This is a demodulated (Hilbert-envelope) spectrum computed from a bearing vibration snapshot; the dashed markers indicate where each bearing fault type would appear (BPFO, BPFI, BSF, FTF). Determine the bearing's health state. Answer with exactly one of: normal, inner_race, outer_race, ball.
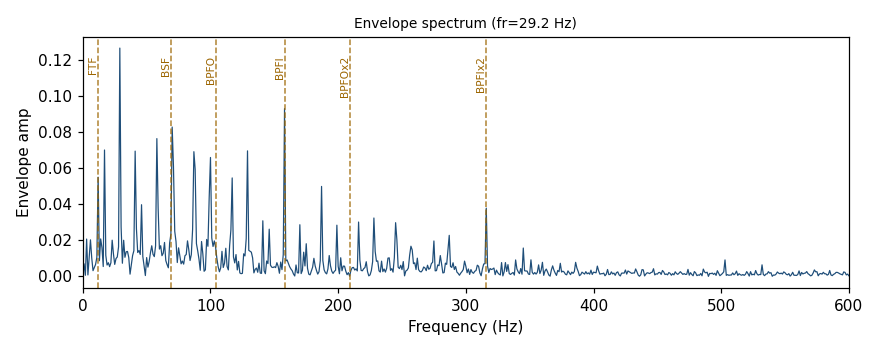
Answer: inner_race